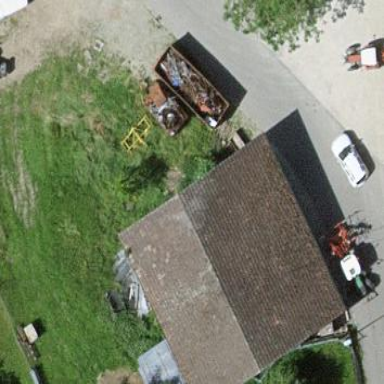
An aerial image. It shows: Garage building.